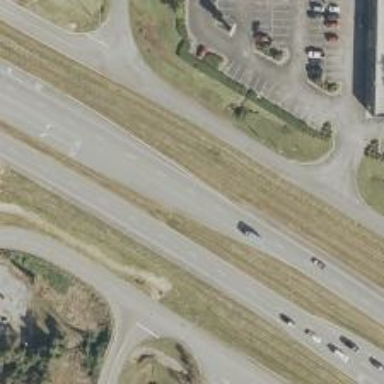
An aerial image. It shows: Primary highway with asphalt surface and dual carriageway.